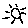
Label: sun